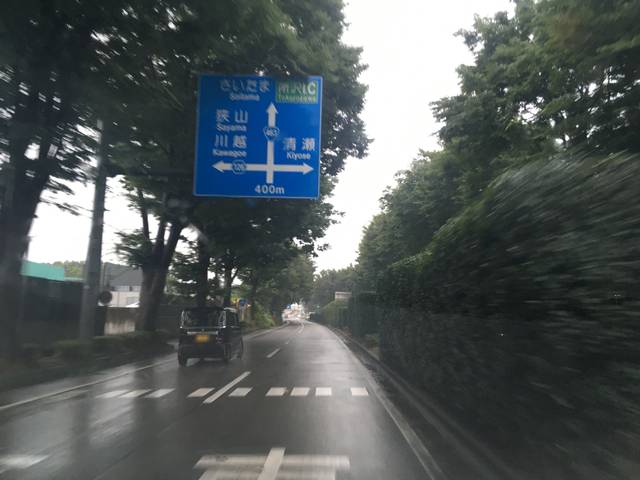
Region: Japan
Coordinates: 35.799, 139.495